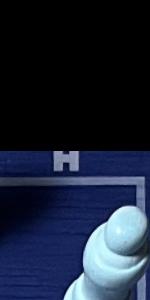
Label: Empty